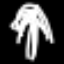
Label: palm tree